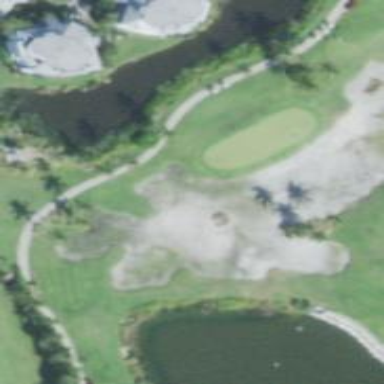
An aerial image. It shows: Golf bunker filled with sandy terrain.